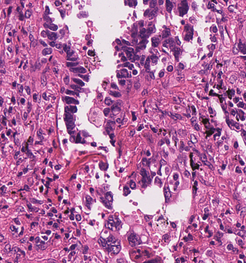
Tumor epithelial tissue: yes
Tumor-associated stroma tissue: yes
Normal tissue: no